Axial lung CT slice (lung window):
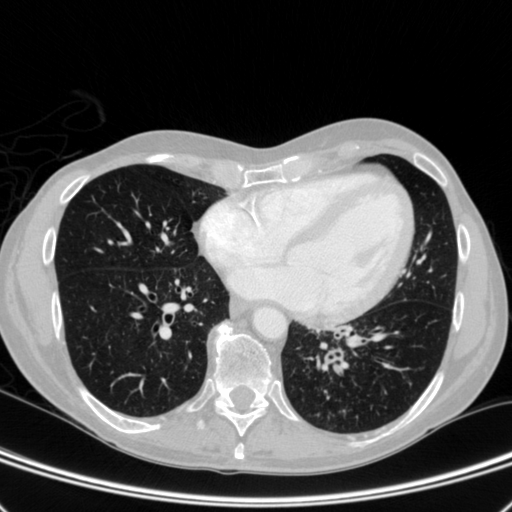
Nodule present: no